Question: I haven't seen anything in the release notes about this, but has the TangoImageBuffer data been changed in the latest Gauss release?
I had written code to convert the YUV12 data to RGB (was working in Fermat), however the new release seems to have broken this. I've also noticed that the buffer width has changed from 1536 to 1280, so it's possible the Marshall.Copy is copying an incorrect set of bytes.
Any insight on this would be very helpful!
Edit: Here's a screenshot of what the previously working code is now showing:
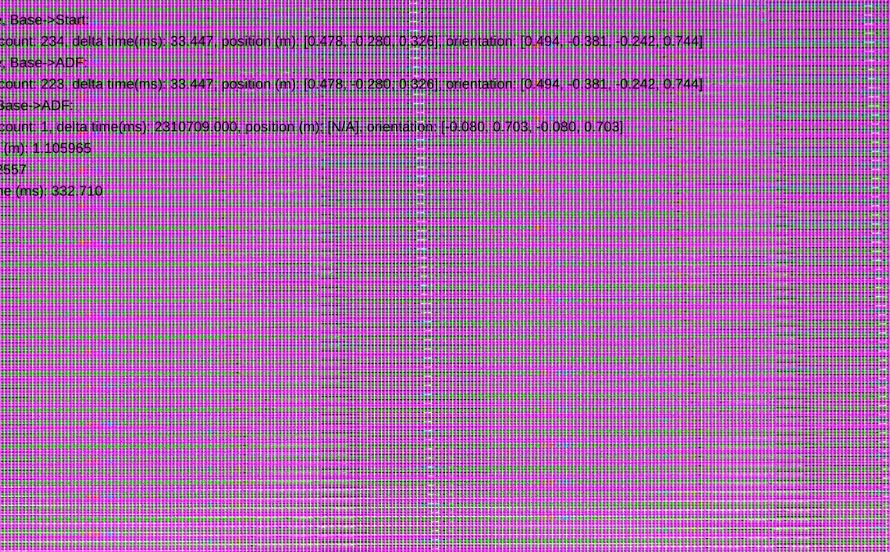
Answer: Turns out its not that big a deal - what you are receiving from Tango now is a straight RGBA image - the code I put up earlier to obtain the RGBA from YUV can now just be omitted, it's already done